Interaction volume radius: 5 \u00c5
Interaction volume height: 20 \u00c5
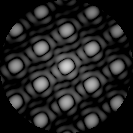
Disorder parameter: 0.04091